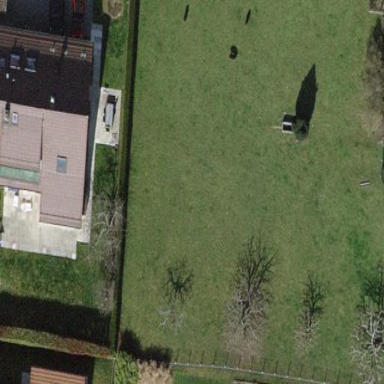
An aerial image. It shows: Farmyard area.